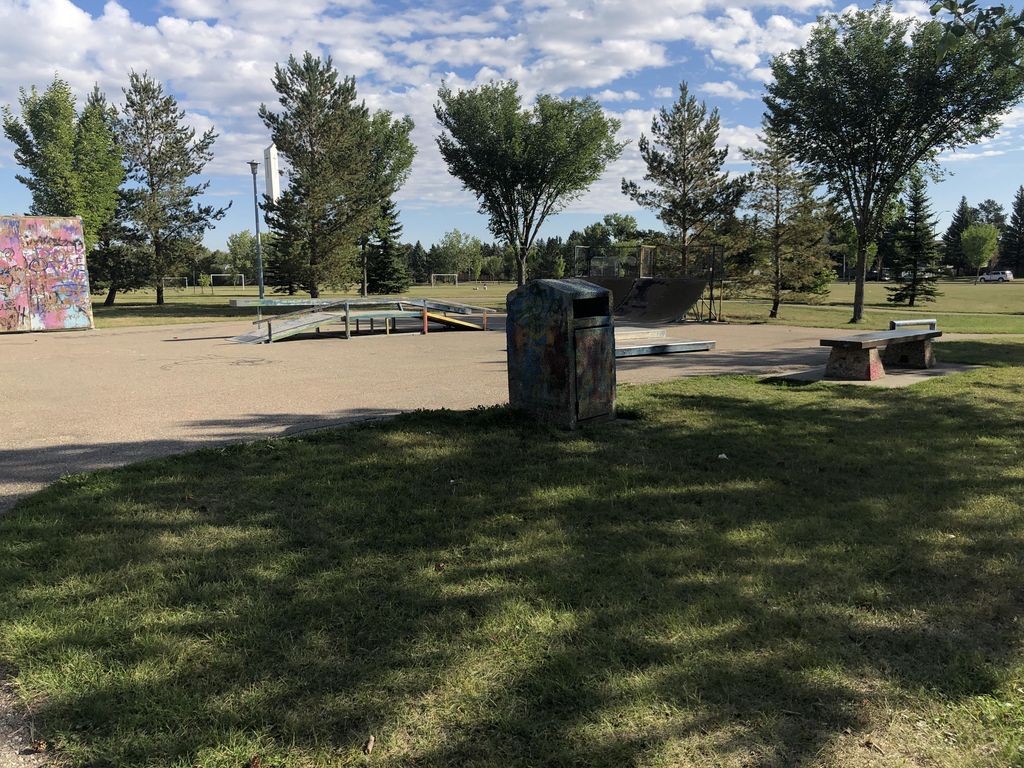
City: edmonton